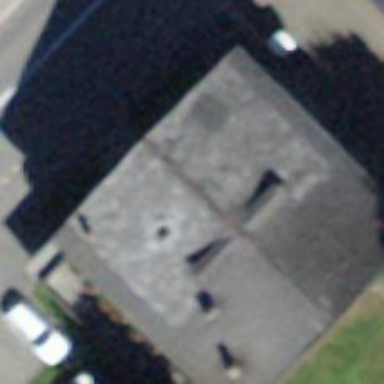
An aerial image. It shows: Bakery.